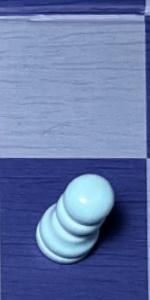
Label: Pawn_White